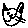
Label: cat